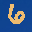
Label: 6